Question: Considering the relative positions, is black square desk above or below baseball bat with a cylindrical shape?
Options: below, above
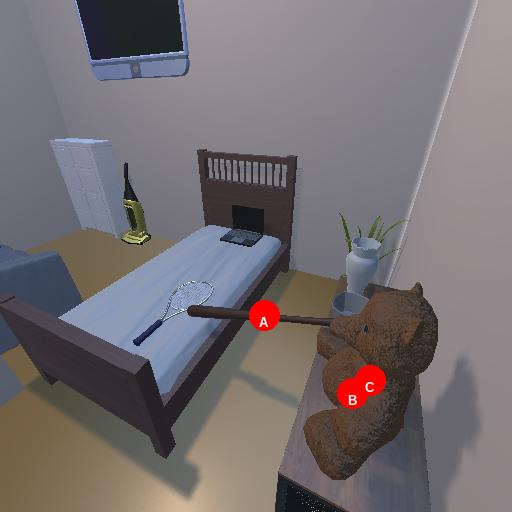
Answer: below